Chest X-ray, PA view. Patient: 56 years old, sex M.
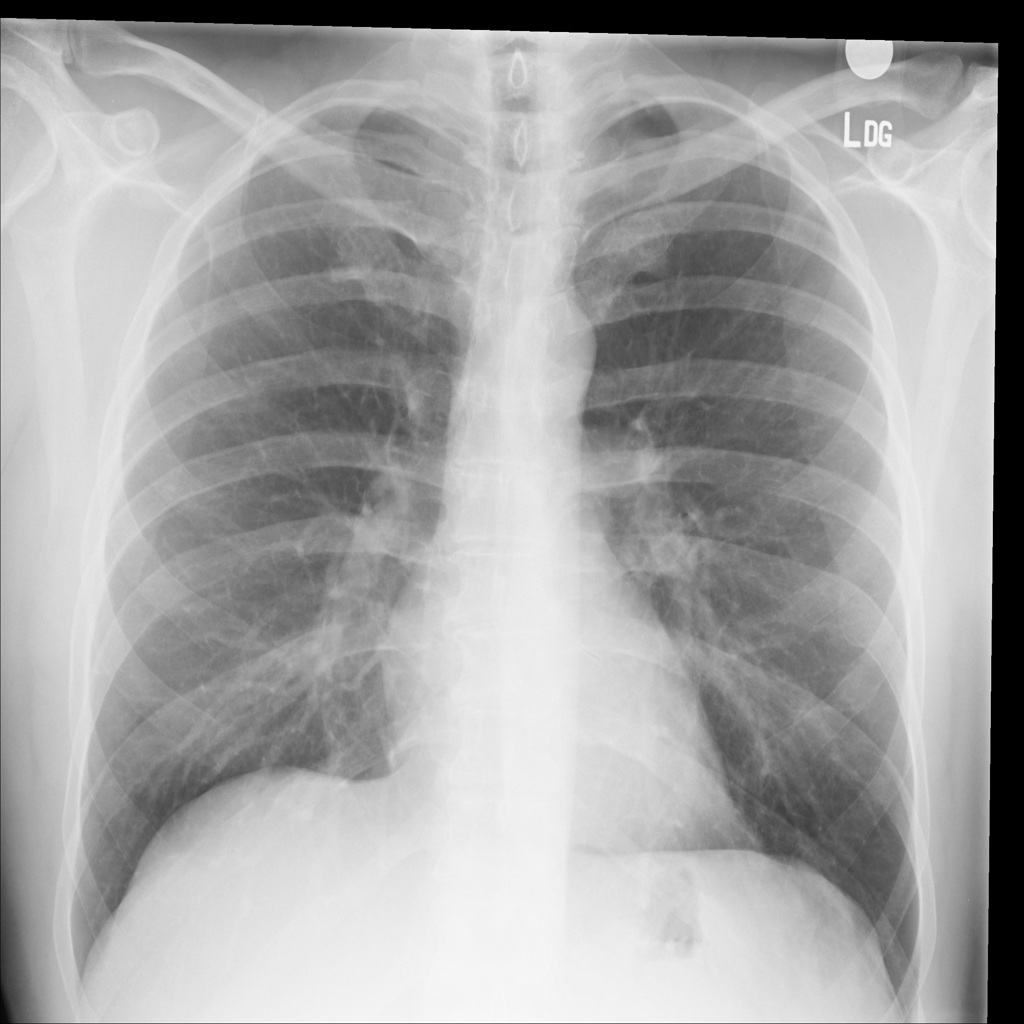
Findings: No Finding